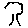
Label: tree